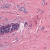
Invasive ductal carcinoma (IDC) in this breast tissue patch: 1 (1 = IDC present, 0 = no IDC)